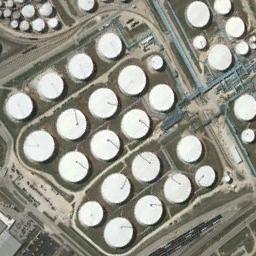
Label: storage_tank